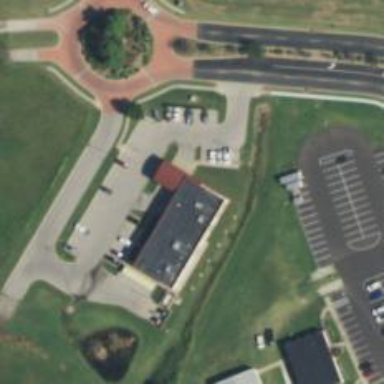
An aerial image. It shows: Clinic.